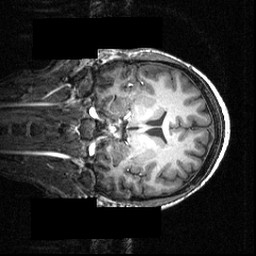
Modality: T1w
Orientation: coronal
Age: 24
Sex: male
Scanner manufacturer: siemens
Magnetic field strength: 3.951 T
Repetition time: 1.5 s
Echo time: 0.00335 s